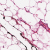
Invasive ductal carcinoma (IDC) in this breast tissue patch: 0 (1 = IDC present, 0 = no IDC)